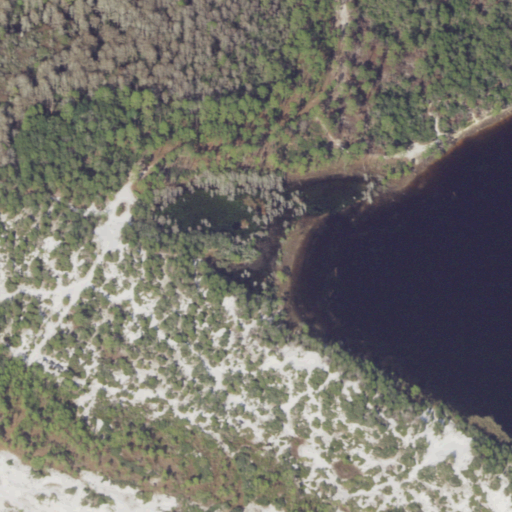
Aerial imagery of mountain in Florida named Topsail Hill containing woody wetlands, barren land, evergreen forest, shrub, open water, grassland, and herbaceous wetlands